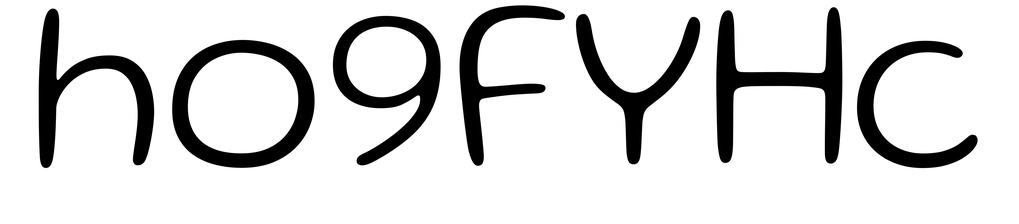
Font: Gluten_ExtraLight